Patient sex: M
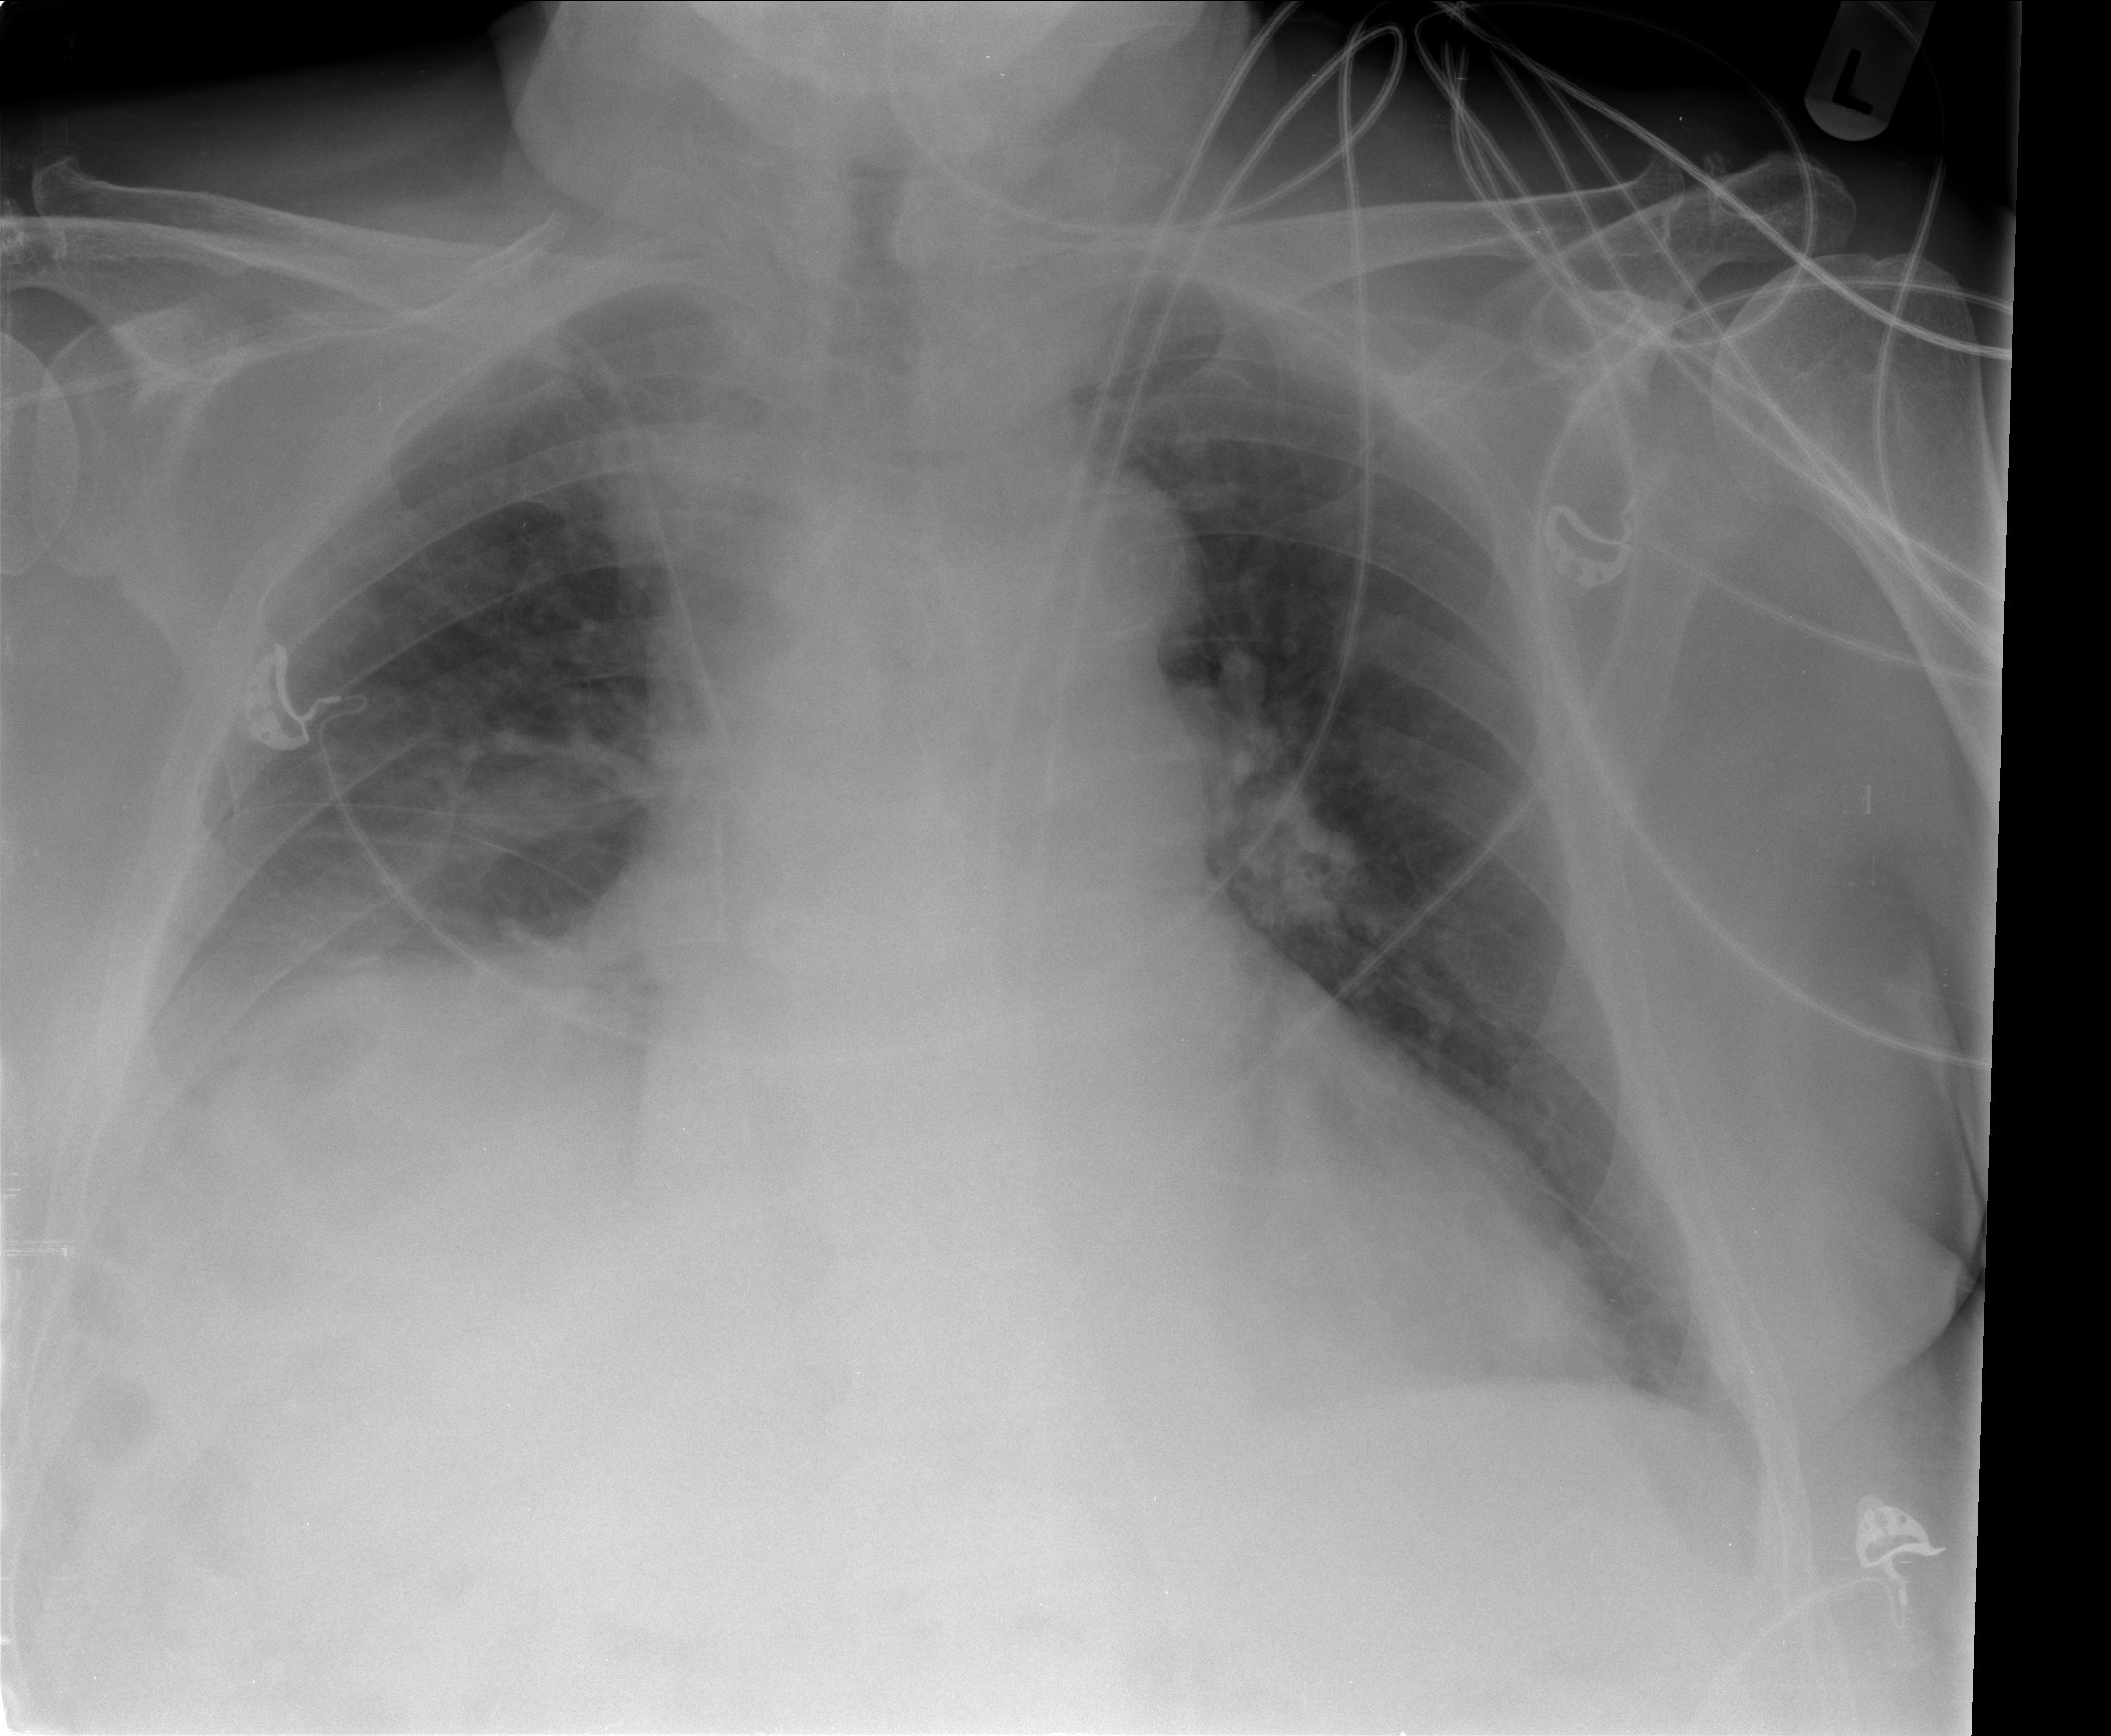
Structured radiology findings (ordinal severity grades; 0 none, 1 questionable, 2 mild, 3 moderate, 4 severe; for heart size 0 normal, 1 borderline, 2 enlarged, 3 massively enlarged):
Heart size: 2
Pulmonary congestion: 0
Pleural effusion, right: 1
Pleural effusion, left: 0
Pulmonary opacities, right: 0
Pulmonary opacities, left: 0
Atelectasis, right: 2
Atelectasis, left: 0